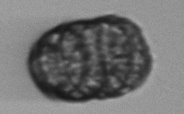
Label: Margalefidinium